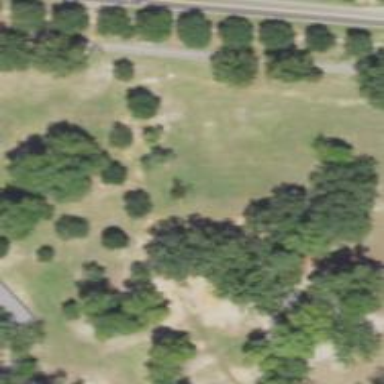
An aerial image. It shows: Disc golf tee area.